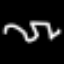
Label: squiggle